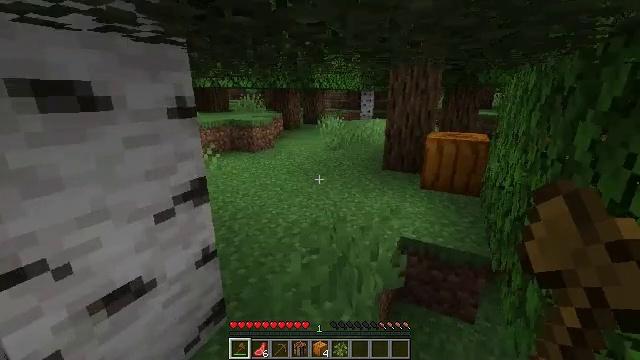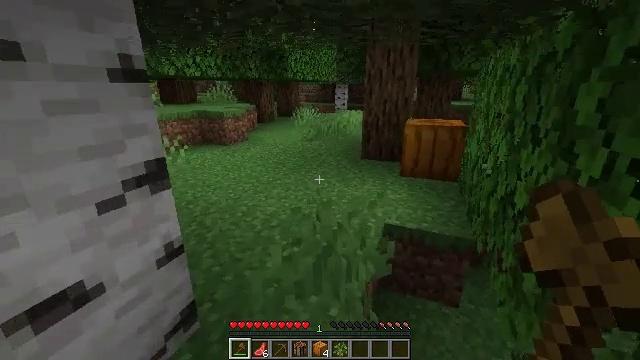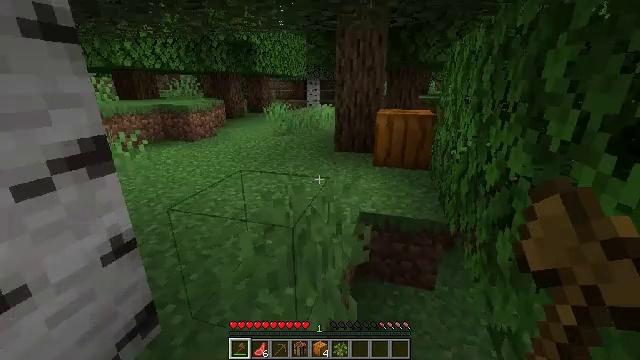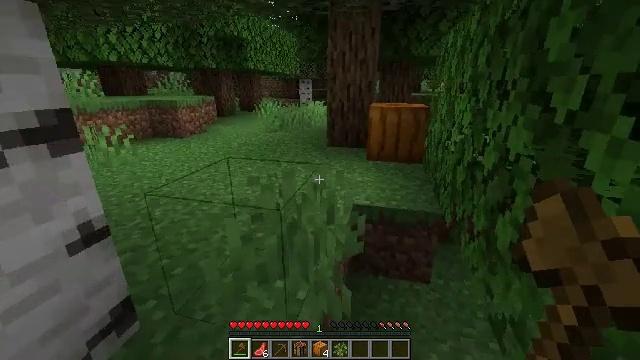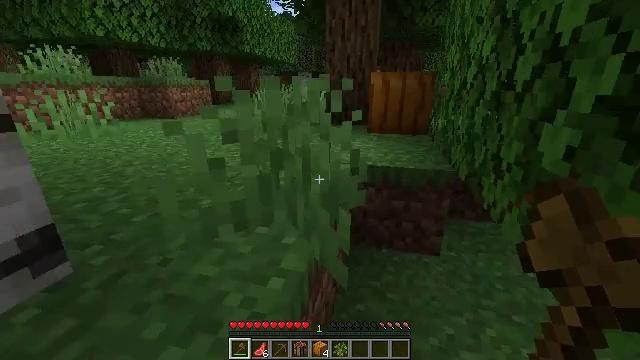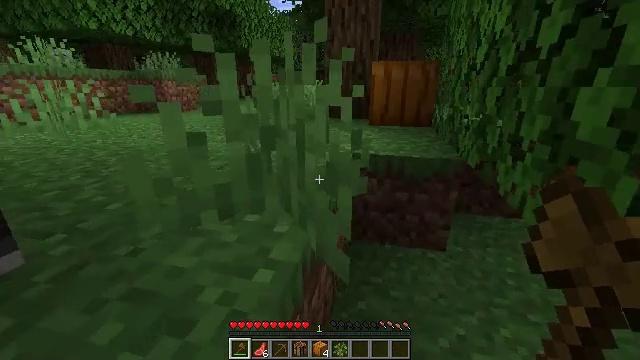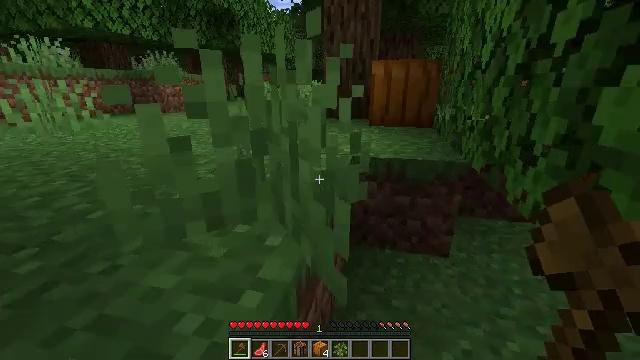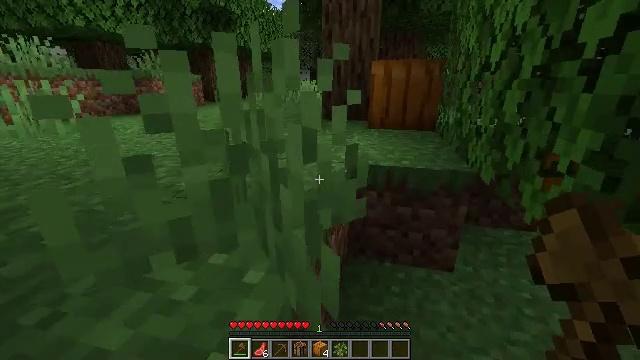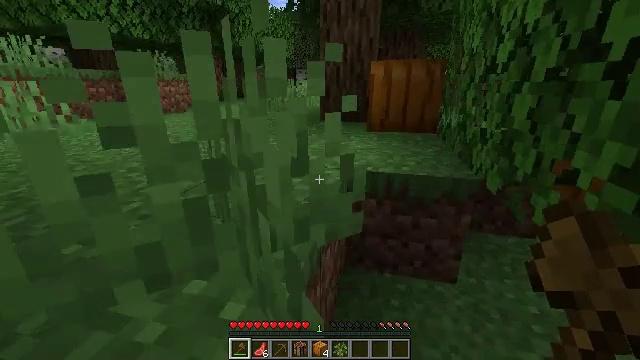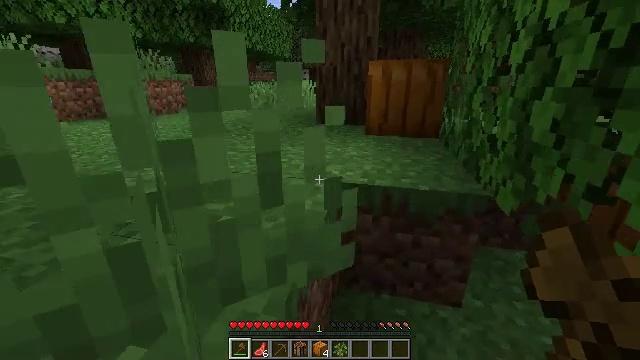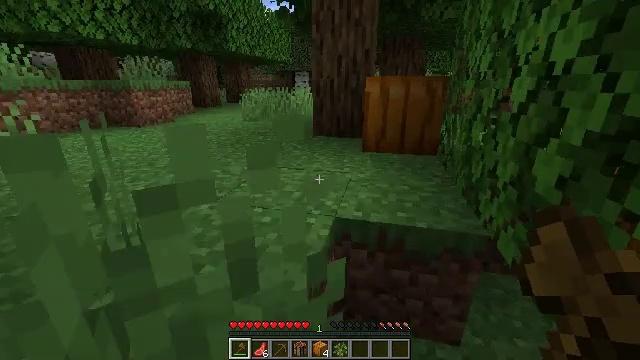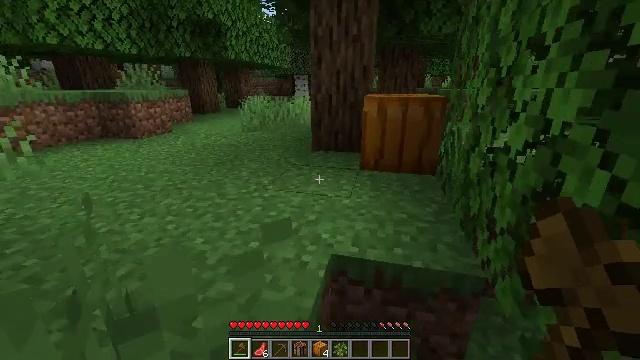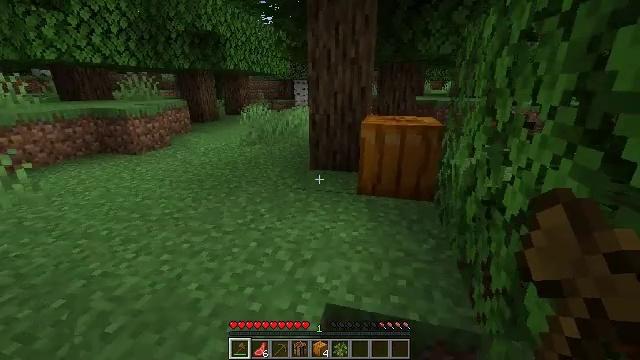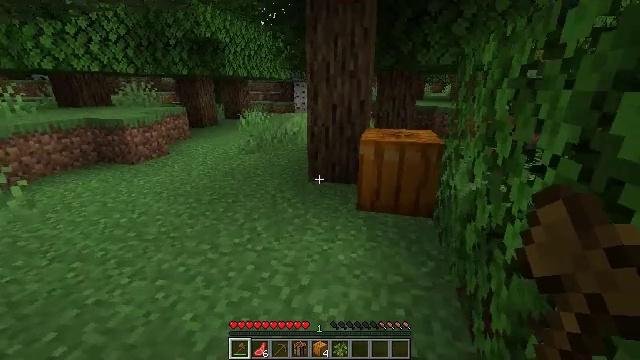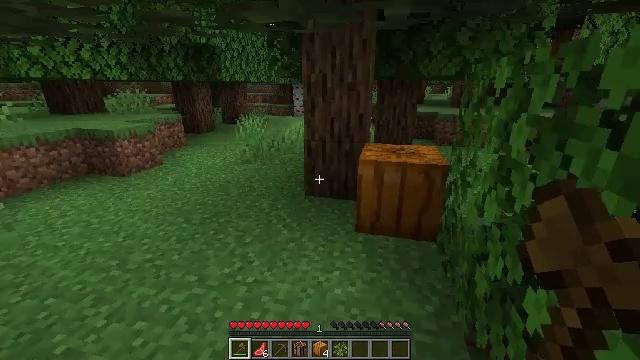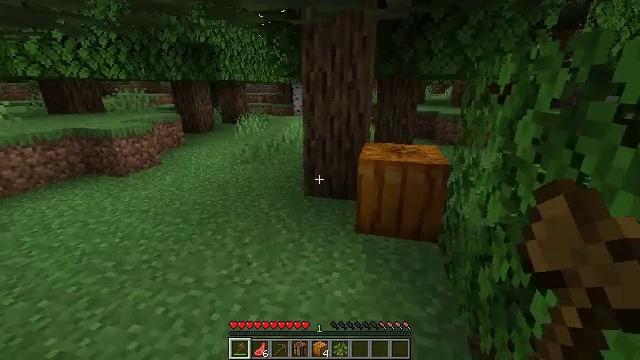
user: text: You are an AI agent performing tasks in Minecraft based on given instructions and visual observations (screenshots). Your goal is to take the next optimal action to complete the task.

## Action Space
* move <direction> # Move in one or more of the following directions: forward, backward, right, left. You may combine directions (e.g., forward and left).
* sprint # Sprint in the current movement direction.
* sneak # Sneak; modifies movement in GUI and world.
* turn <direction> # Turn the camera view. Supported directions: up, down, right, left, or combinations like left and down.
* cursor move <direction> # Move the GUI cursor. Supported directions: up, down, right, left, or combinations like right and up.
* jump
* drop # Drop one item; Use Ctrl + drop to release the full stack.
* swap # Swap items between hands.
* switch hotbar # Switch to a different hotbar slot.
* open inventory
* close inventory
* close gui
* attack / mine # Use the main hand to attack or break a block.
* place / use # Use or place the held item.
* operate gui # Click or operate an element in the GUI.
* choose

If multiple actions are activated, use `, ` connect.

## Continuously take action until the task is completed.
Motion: motion action
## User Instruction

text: Mine the pumpkin from the ground.
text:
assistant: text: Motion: move forward and move left, turn right and down
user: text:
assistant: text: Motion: move forward and move left, turn right
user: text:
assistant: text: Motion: move forward and move left, turn right
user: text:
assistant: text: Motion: move forward and move left
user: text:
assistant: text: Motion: move forward and move left
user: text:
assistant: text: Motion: move forward and move left
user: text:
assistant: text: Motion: move forward
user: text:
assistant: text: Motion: move forward
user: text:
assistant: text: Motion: move forward
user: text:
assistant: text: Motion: move forward, jump
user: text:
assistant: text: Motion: move forward, jump
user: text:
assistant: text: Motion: move forward, jump
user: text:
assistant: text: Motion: move forward, jump
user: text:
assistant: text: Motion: move forward
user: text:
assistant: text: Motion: move forward
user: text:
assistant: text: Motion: move forward
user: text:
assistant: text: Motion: move forward, turn right
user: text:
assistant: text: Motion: move forward, turn right
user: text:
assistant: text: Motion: move forward, turn right
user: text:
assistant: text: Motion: move forward, turn right
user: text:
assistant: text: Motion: move forward, turn right
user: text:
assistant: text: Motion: move forward, turn right
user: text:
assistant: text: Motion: move forward, turn right and down
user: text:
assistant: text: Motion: turn right and down, attack / mine
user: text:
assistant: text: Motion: turn right and down, attack / mine
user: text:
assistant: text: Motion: turn right, attack / mine
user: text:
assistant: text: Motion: attack / mine
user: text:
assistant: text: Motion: attack / mine
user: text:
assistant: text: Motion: attack / mine
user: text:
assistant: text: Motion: attack / mine